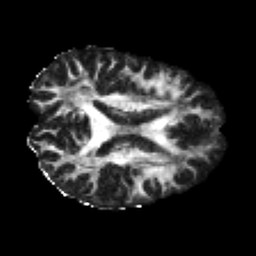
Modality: FA
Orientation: axial
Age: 35
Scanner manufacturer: philips
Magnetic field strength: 3 T
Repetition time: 8.591 s
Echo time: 0.1268 s